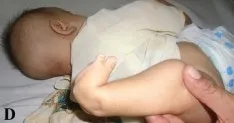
A-E: The accessory lower limb was arising from the lower back at the level of L2 to S1. It was pointing cranially. Grossly, it resembled a normal lower limb with a partially developed foot containing only big toe and the next adjacent toe. The accessory limb was bearing four blind ending gut loops of red color. These used to wet the clothing with their watery secretion. Additionally, there were areas with pitting and dimples, mimicking the natal cleft and anus.
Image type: medical_photograph (skin_photograph)